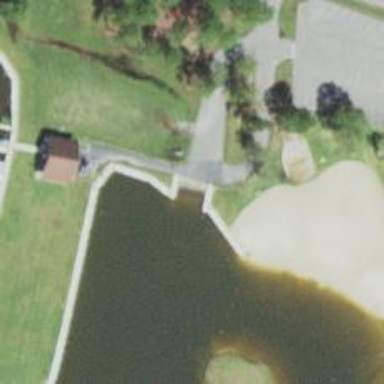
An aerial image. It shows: Slipway on leisure land.